A bearing vibration time series has been folded into this square grayscale image, one row per segment of consecutive samples. Based on the visible evidence, which condition applies: normal, inner_race, outer_race, ball?
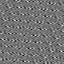
Answer: inner_race